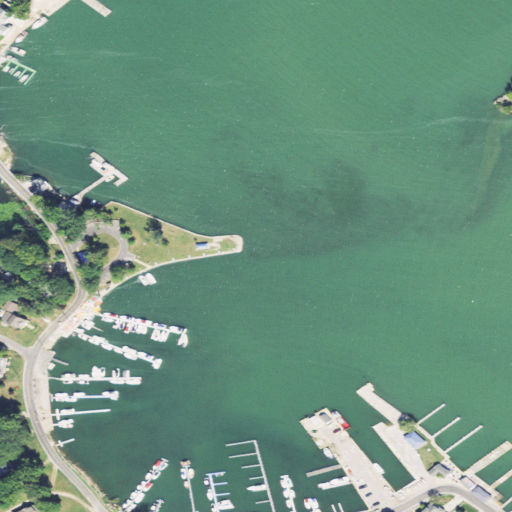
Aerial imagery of cape in Ohio named Smiths Point containing open water, medium intensity development, low intensity development, herbaceous wetlands, high intensity development, open development, woody wetlands, barren land, and mixed forest